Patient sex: M
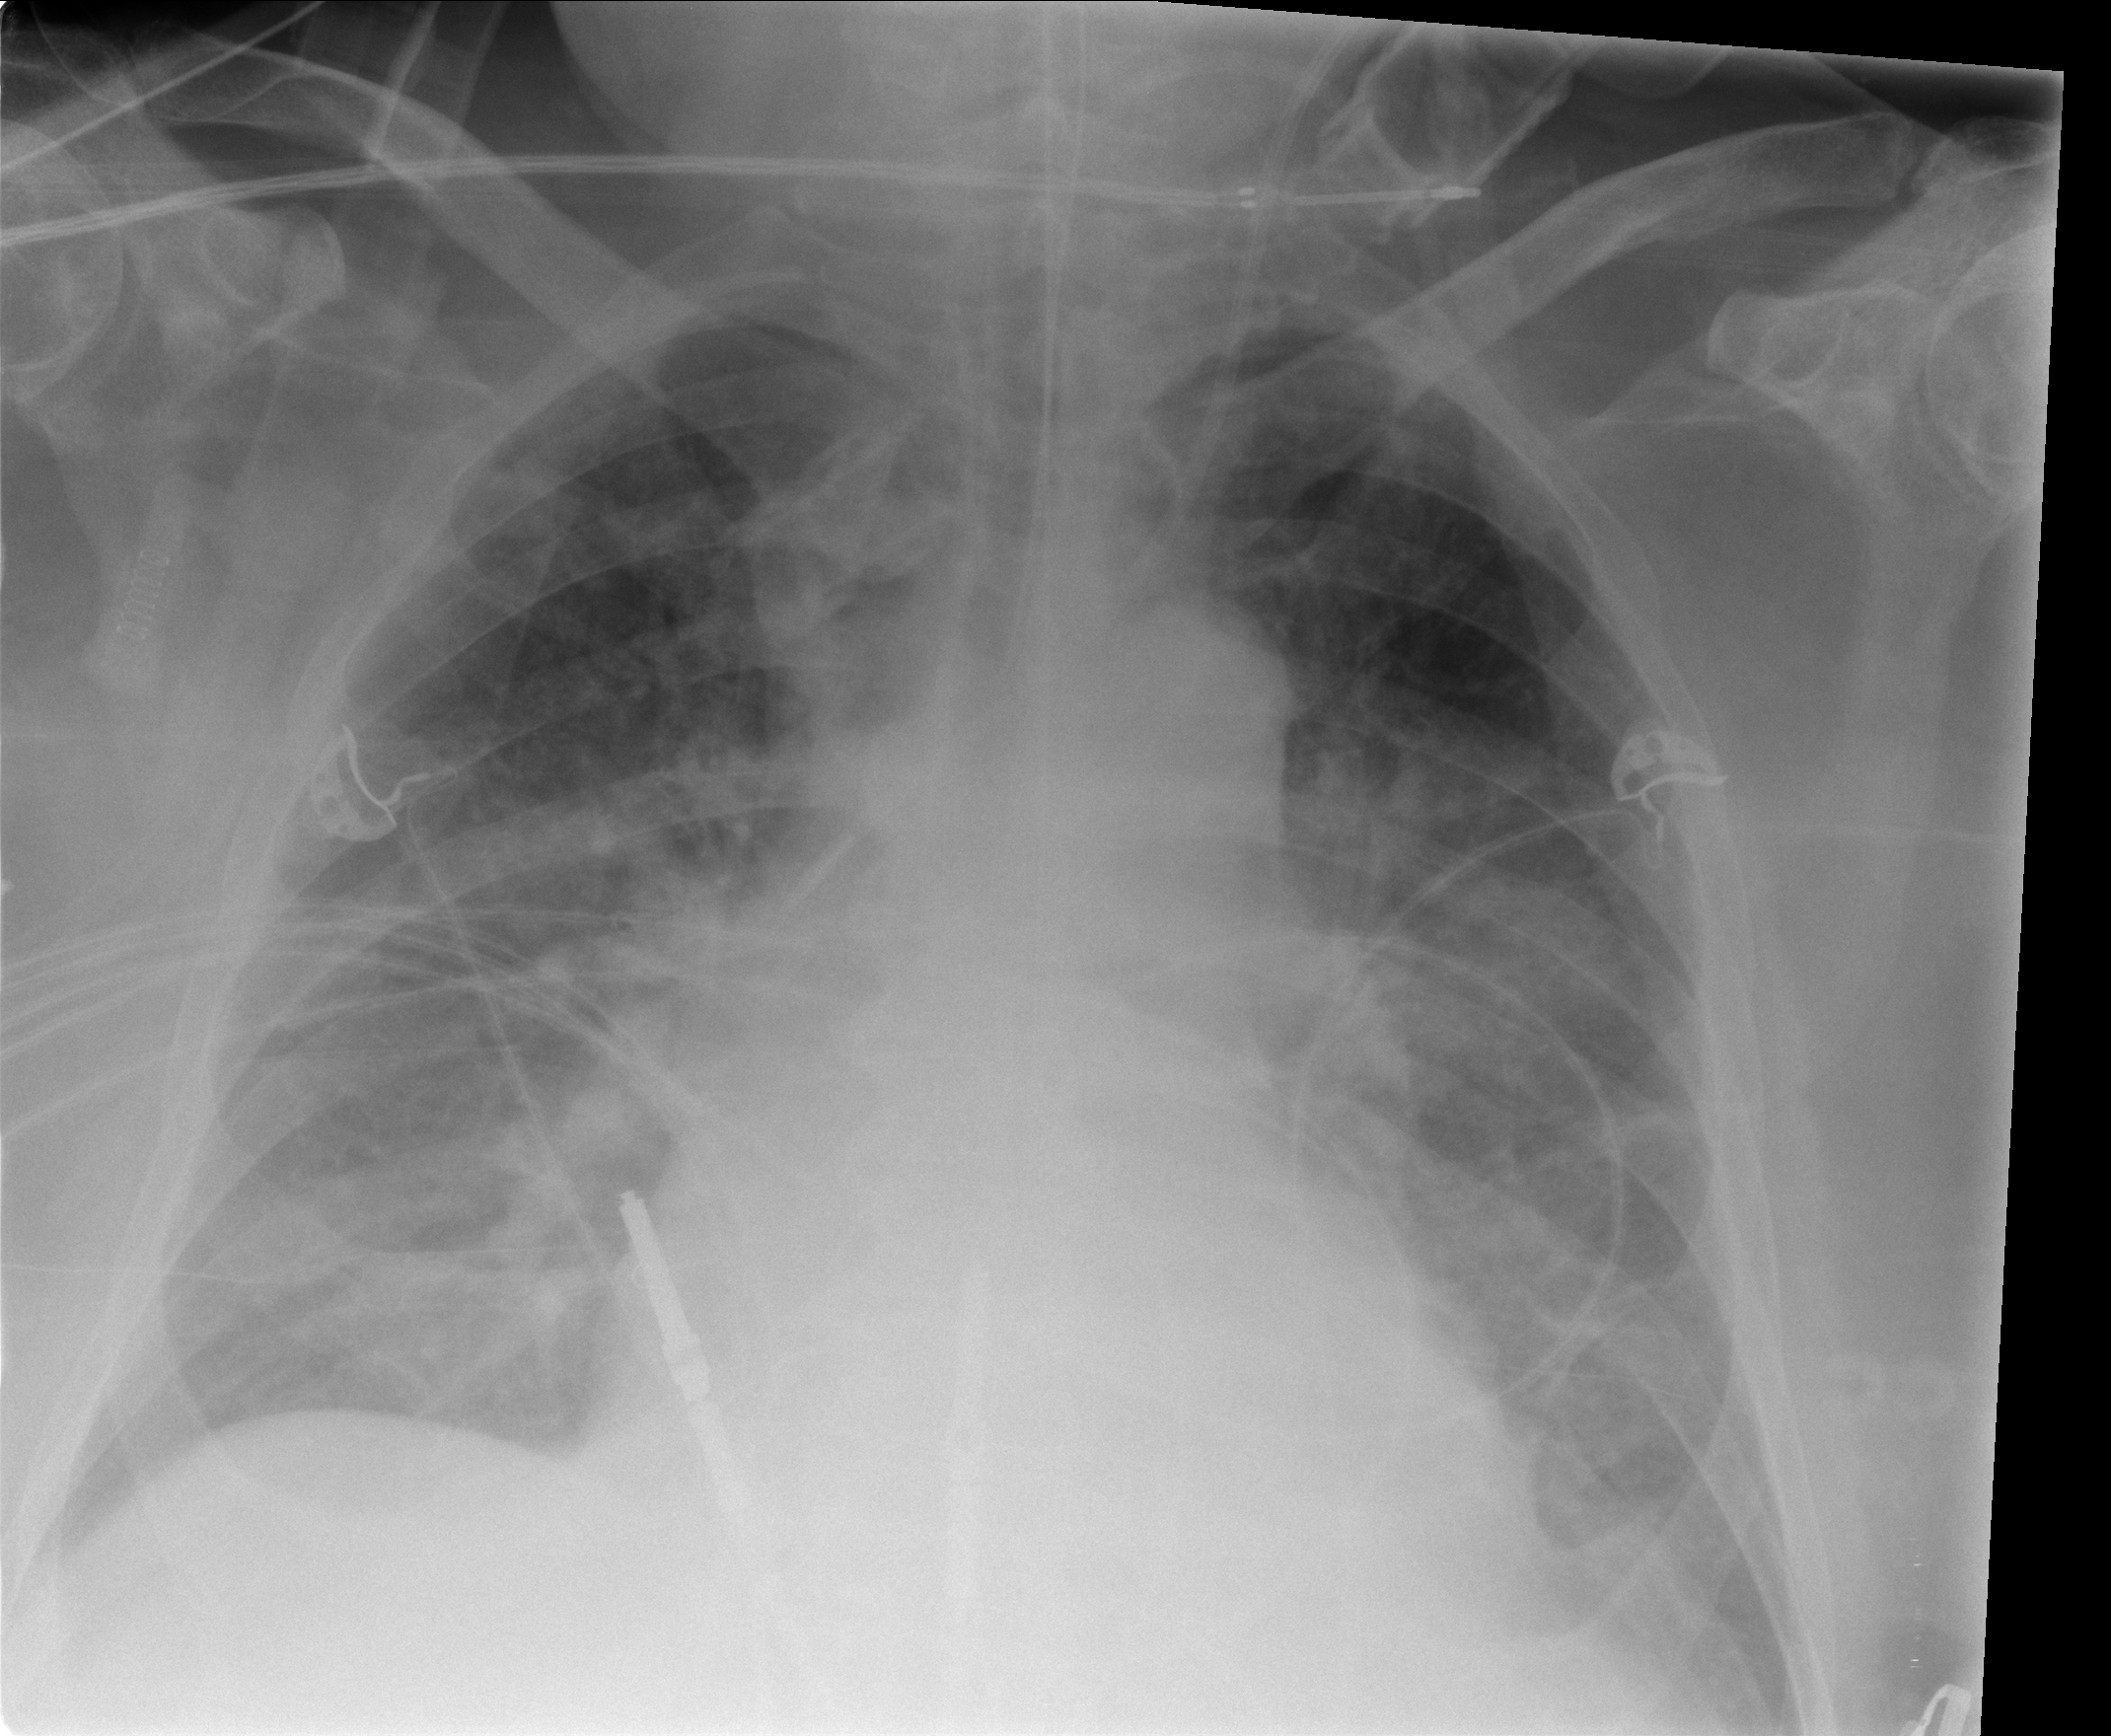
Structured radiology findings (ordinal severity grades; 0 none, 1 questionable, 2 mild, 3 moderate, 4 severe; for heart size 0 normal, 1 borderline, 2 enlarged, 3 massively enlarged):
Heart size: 2
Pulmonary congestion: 2
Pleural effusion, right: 1
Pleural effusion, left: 2
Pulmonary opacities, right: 1
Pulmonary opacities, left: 1
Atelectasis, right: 1
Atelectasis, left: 1